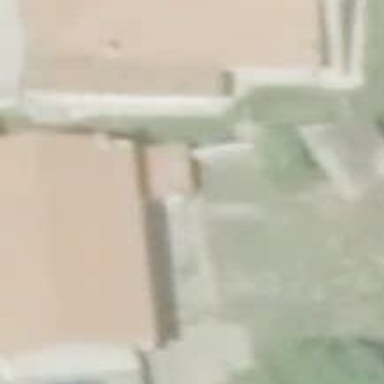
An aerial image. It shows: Simple house.